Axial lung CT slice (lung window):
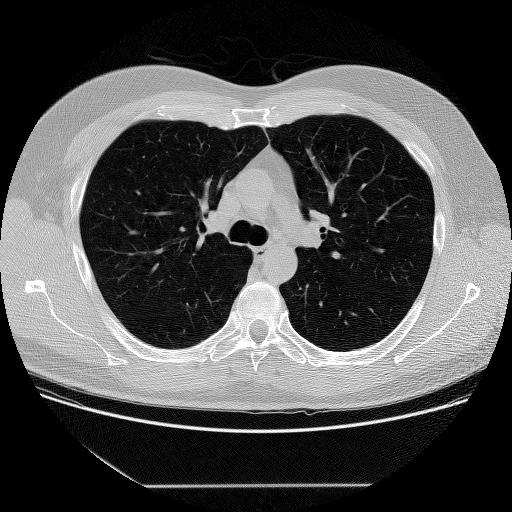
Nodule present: no